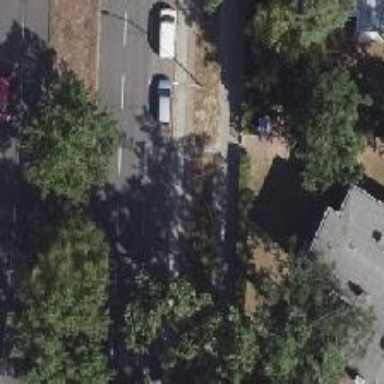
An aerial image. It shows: Sidewalk along the footway.